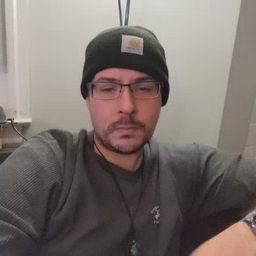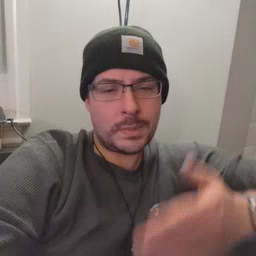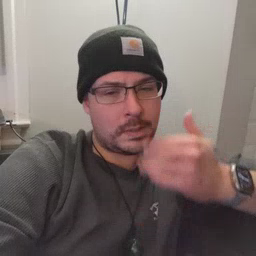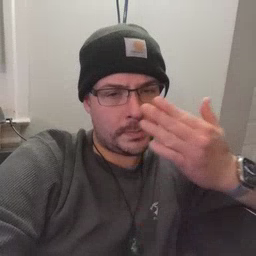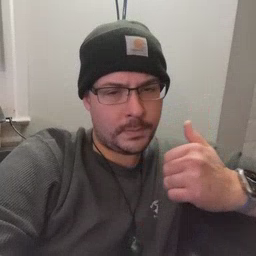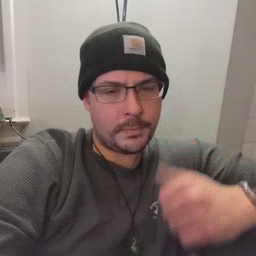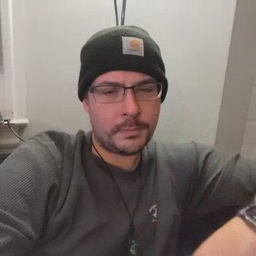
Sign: sleepy